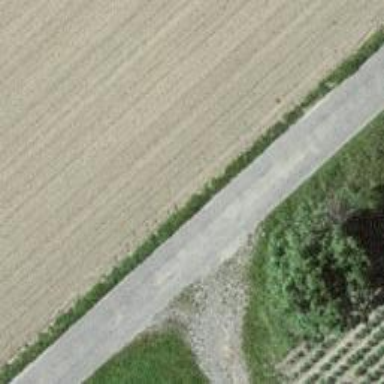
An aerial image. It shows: Unclassified road with asphalt surface passing through agricultural land.